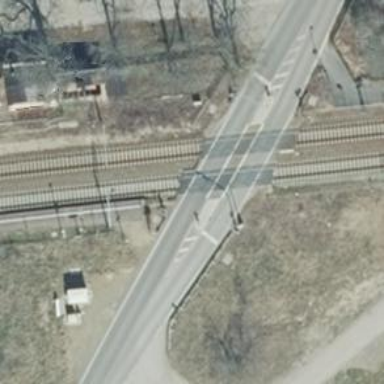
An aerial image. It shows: Level crossing on the railway with lights.